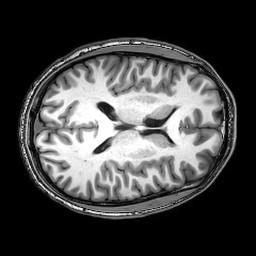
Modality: T1w
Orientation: axial
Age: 25
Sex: male
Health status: healthy
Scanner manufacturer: philips
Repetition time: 0.008209 s
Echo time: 0.00377 s